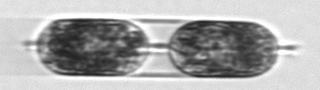
Label: Hemiaulus